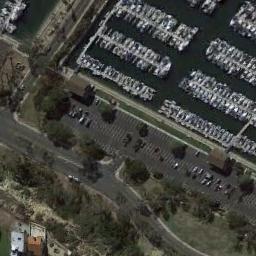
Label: harbor